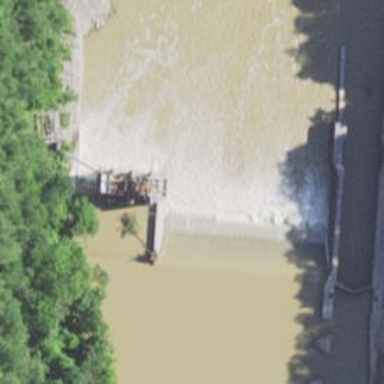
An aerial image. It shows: Hydro power generator.